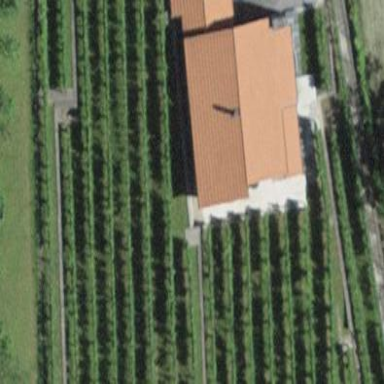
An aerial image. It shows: Vineyard growing grapes.